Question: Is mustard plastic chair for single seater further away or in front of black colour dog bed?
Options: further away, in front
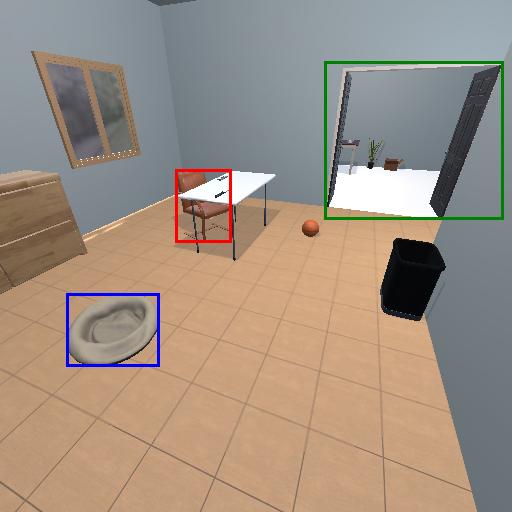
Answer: further away